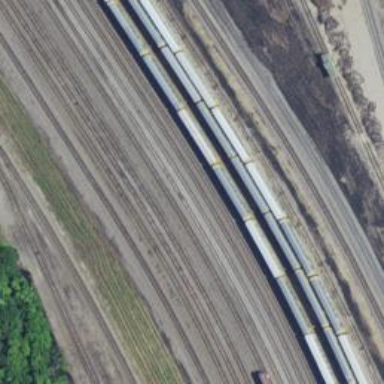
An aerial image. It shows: Railway yard.